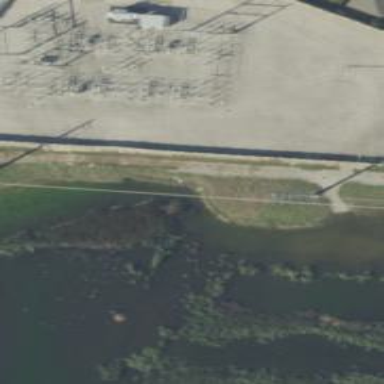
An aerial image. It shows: Distribution level power substation enclosed by fence.